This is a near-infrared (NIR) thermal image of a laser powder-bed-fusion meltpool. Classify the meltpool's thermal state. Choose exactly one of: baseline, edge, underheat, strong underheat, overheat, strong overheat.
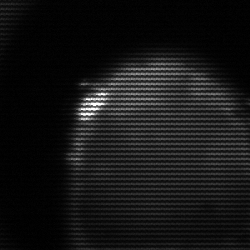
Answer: edge